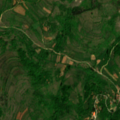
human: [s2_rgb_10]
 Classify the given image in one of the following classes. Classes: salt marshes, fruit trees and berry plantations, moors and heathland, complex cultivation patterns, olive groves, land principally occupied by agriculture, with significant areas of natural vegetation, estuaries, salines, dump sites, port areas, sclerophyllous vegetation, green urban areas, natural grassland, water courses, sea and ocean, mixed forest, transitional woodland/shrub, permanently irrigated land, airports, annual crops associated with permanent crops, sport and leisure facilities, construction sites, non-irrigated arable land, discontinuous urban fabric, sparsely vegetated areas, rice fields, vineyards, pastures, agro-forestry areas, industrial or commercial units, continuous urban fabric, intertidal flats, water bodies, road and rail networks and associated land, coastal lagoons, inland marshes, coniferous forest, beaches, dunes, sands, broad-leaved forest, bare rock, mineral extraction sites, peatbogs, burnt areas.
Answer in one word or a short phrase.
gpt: complex cultivation patterns, land principally occupied by agriculture, with significant areas of natural vegetation, broad-leaved forest